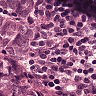
Metastatic tissue present: yes